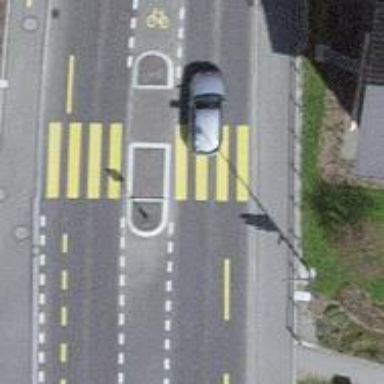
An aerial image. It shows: Marked crossing with pedestrian island.